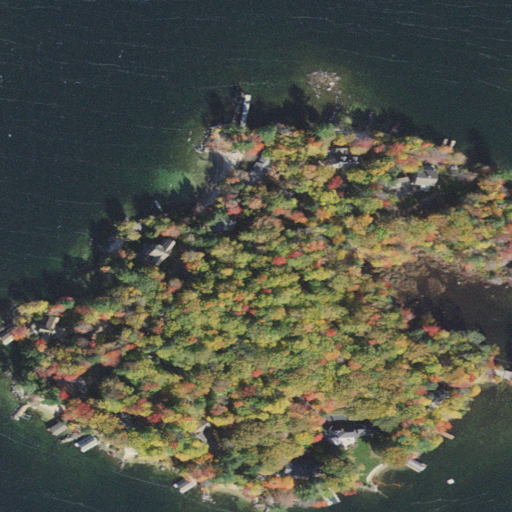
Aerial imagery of island in New Hampshire named Worcester Island containing open water, open development, mixed forest, woody wetlands, low intensity development, herbaceous wetlands, grassland, and medium intensity development